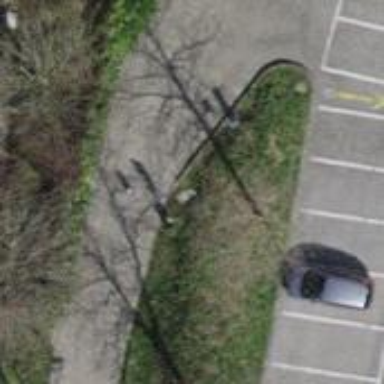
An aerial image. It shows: Rising bollard barrier.